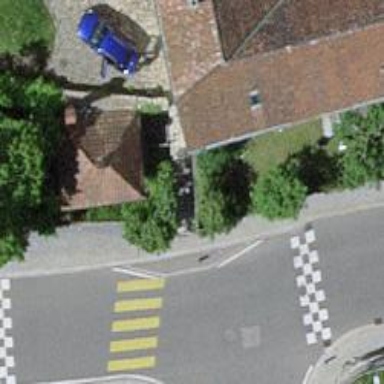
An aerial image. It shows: Set of steps on the road with no sidewalk.